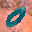
Label: 0